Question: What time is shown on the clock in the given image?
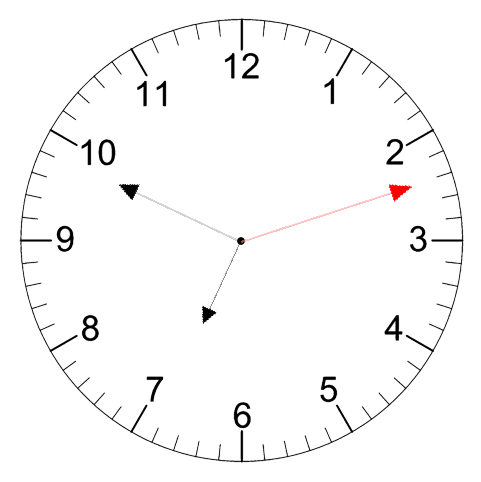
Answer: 06:49:12